Question: I have 1 line with 2 known points:
'''
PointF p2_1 = new PointF();
p2_1.X = 100; // x1
p2_1.Y = 150; // y1
PointF p2_2 = new PointF();
p2_2.X = 800; // x2
p2_2.Y = 500; // y2
float dx = p2_2.X - p2_1.X;
float dy = p2_2.Y- p2_1.Y;
float slope = dy / dx; // slope m
float intercept = p2_1.Y - slope * p2_1.X; // intercept c
// y = mx + c
'''
I'd like to iterate through 10 pixels to the left (or right) to 1 line (at x1, y1).

The red dots are the ones that I'd like process. Example:
'''
for (int i = 10; i > 0; i--)
{
// start with distant coordinates
PointF new_point = new Point(); // (grab x,y, coords accordingly)
// repeat until I'm at (x1, y1)
}
'''
How do I iterate through these coords?
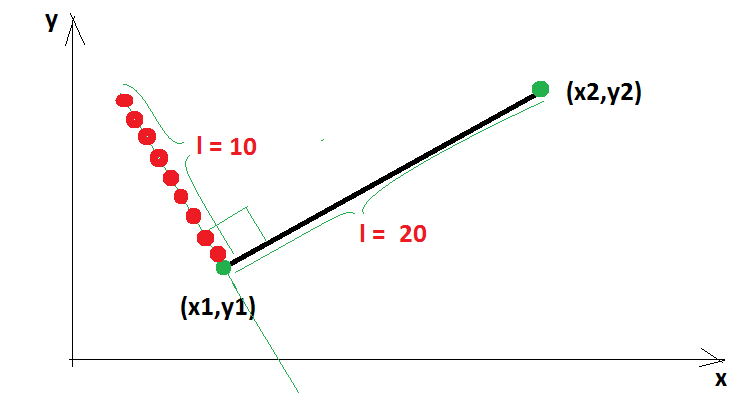
Answer: A perpendicular vector will be of the form:
[-dy dx] where [dx dy] is your current vector. Once you have the perpendicular vector, you can normalize it (unit length), then iterate by a set amount:
'''
float perp_dx = -dy / Math.sqrt(dy*dy+dx*dx); //normalized
float perp_dy = dx /Math.sqrt(dy*dy+dx*dx); //normalized
for(int i =0; /*logic here*/){
float new_x = perp_dx * i + start_x;
float new_y = perp_dy * i + start_y;
}
'''